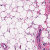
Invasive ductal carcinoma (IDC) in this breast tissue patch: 0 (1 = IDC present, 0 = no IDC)